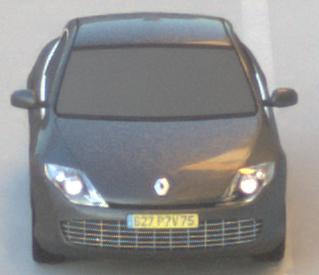
Make: Renault
Model: Laguna Coupé TCe 170
Detailed model: Laguna (III) Coupé
Model produced from: 2010/11
Model produced until: 2011/05
Doors: 2
Color: gray
Road condition: dry road
Daytime: sunrise or sunset
Contrast: medium contrast